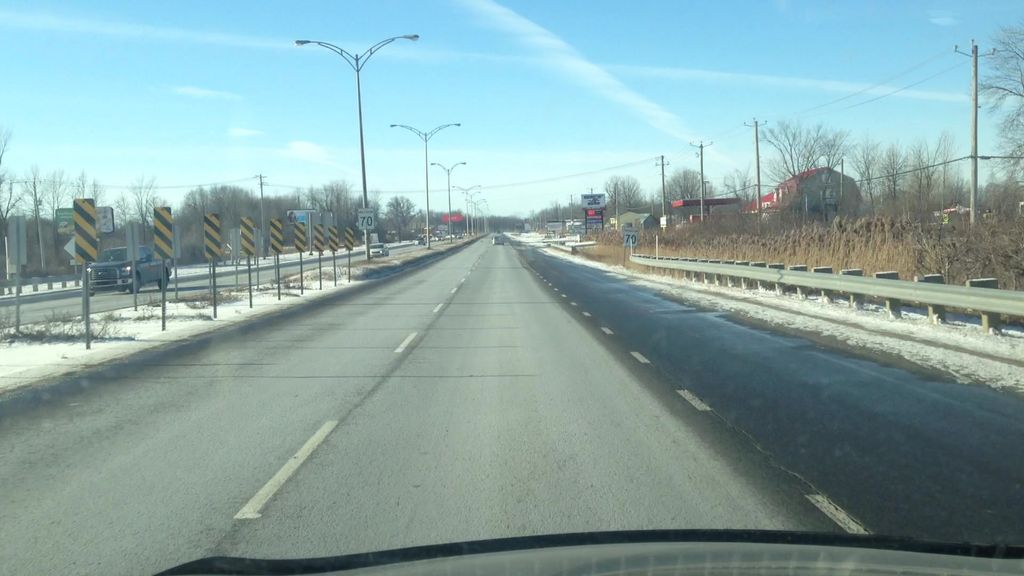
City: montreal